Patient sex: F
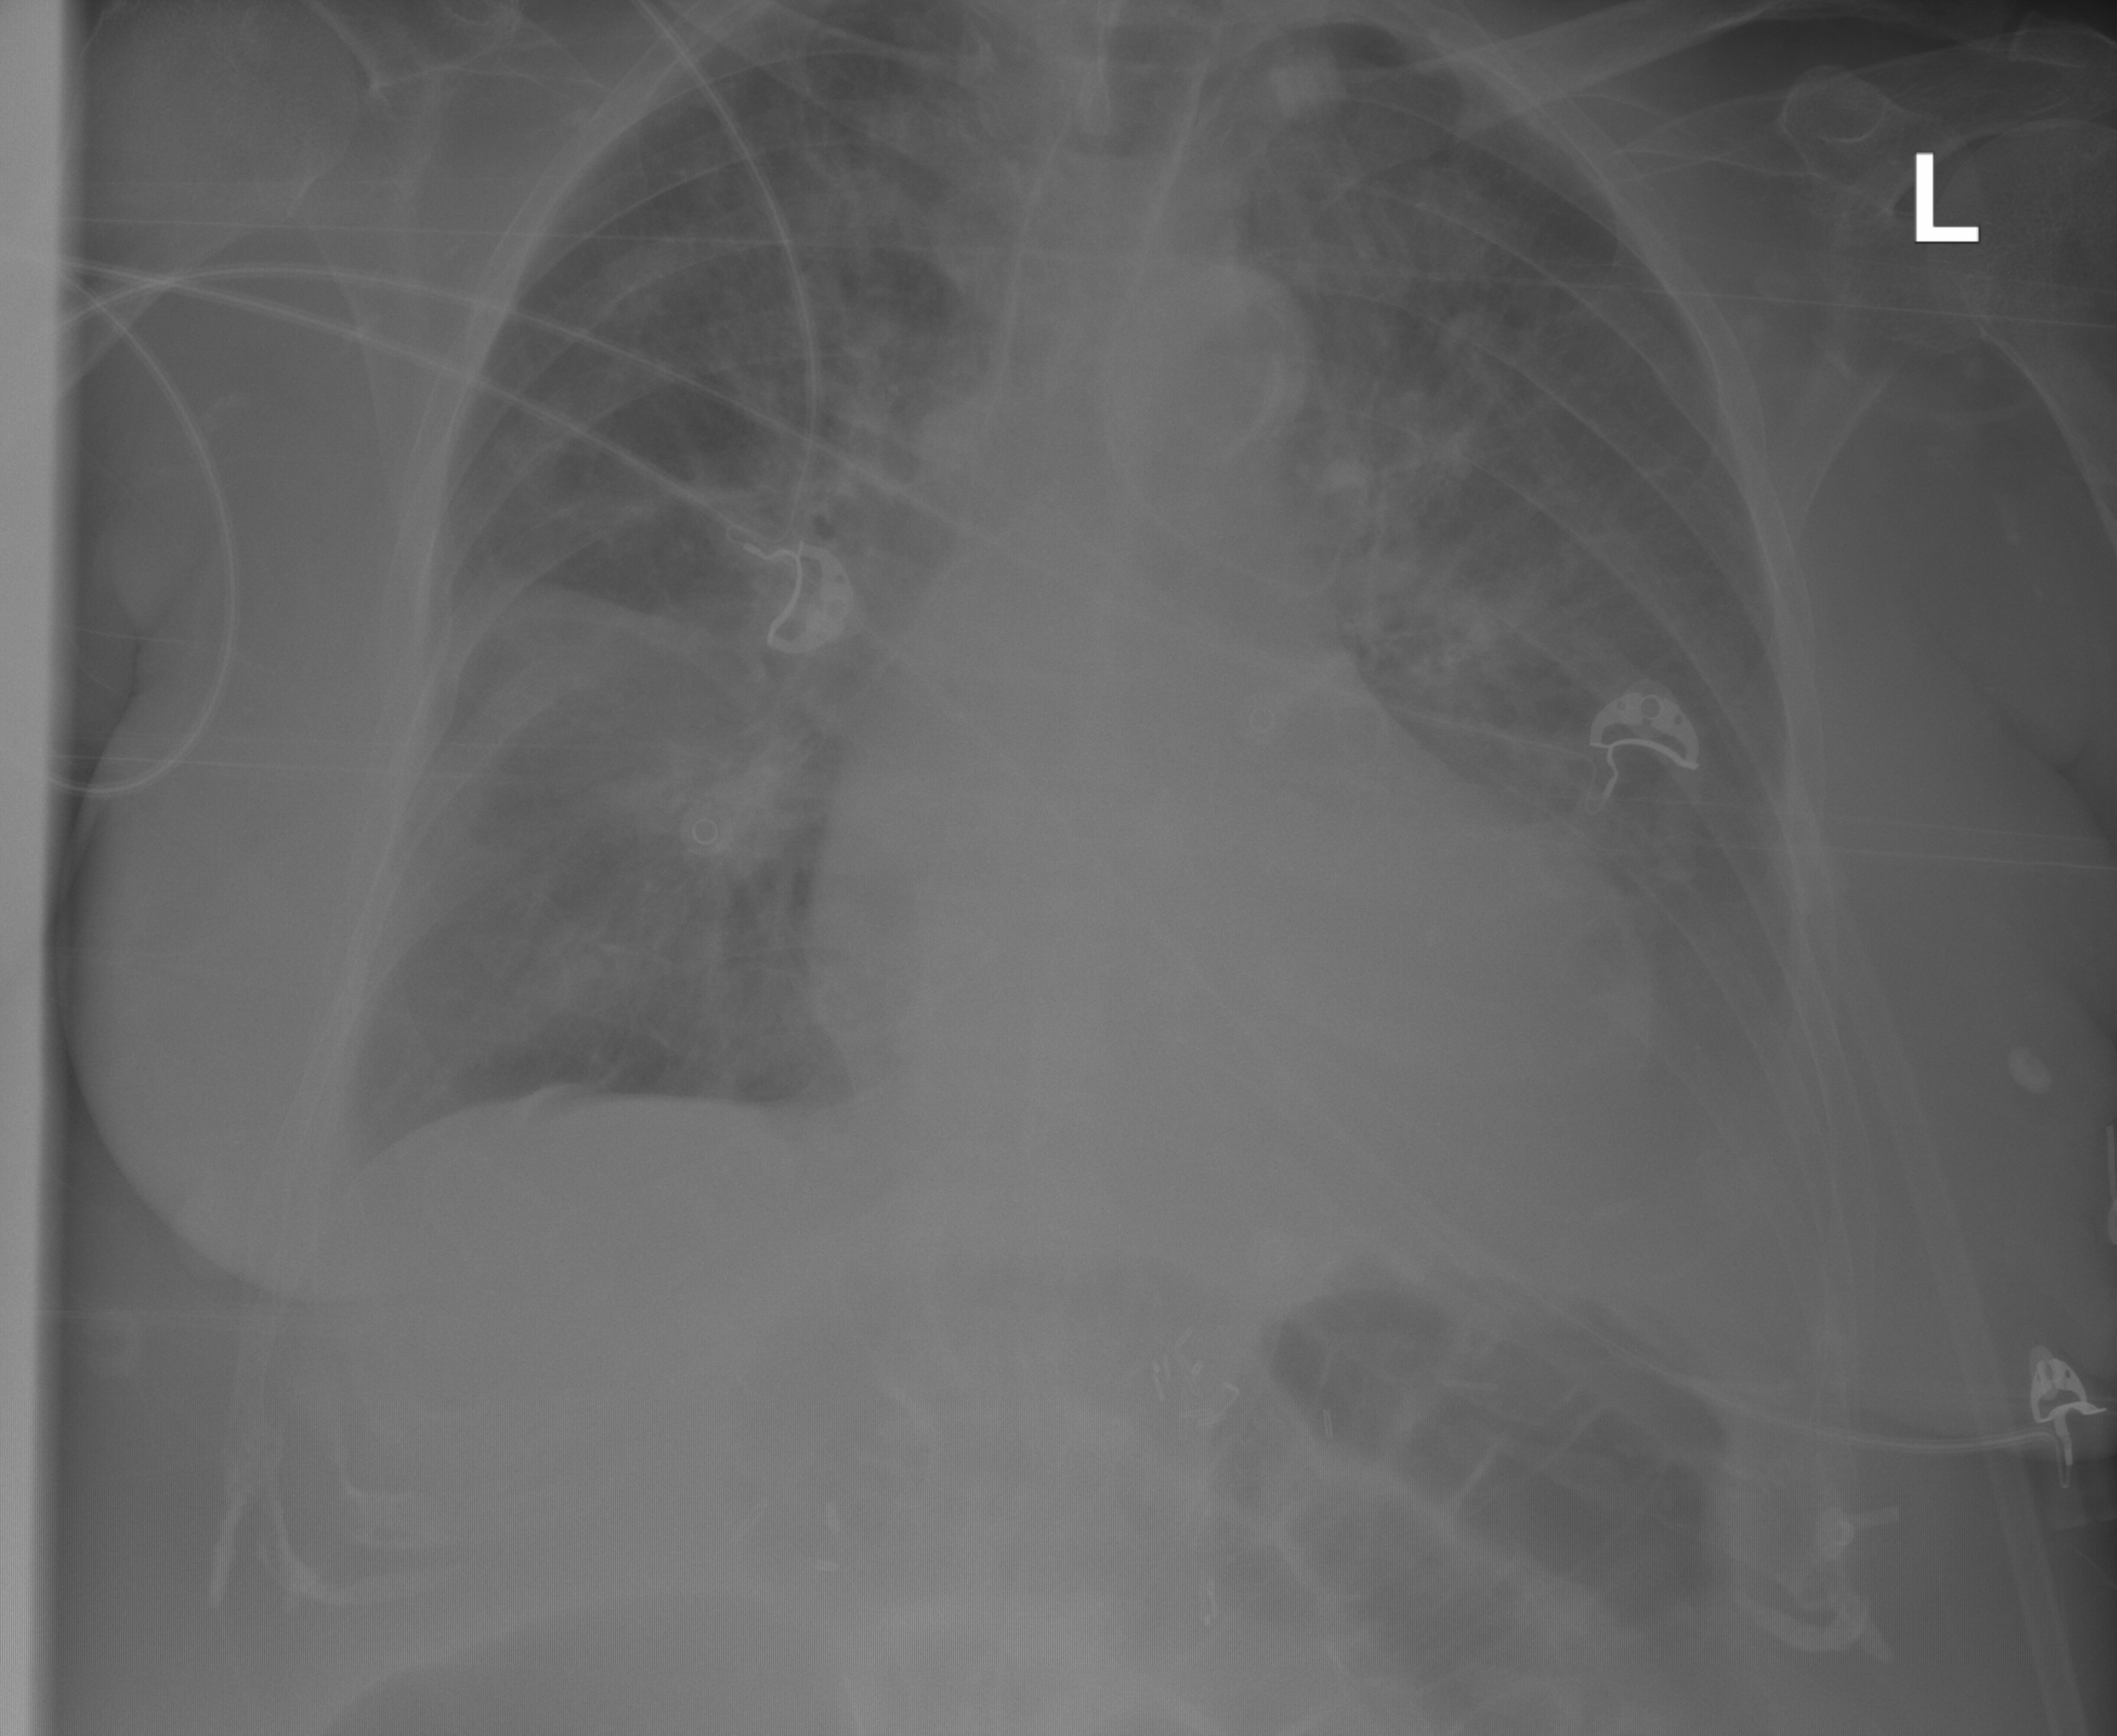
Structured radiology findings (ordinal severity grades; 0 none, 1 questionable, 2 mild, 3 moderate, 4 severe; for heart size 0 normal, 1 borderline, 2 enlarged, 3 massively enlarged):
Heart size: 2
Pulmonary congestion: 2
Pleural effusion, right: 2
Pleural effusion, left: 2
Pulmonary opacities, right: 2
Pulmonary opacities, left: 2
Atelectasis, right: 0
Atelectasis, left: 2